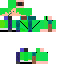
A female human skin with green skin dressed in a green tshirt and black pants, featuring a closed mouth.